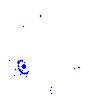
Particle: pion